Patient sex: M
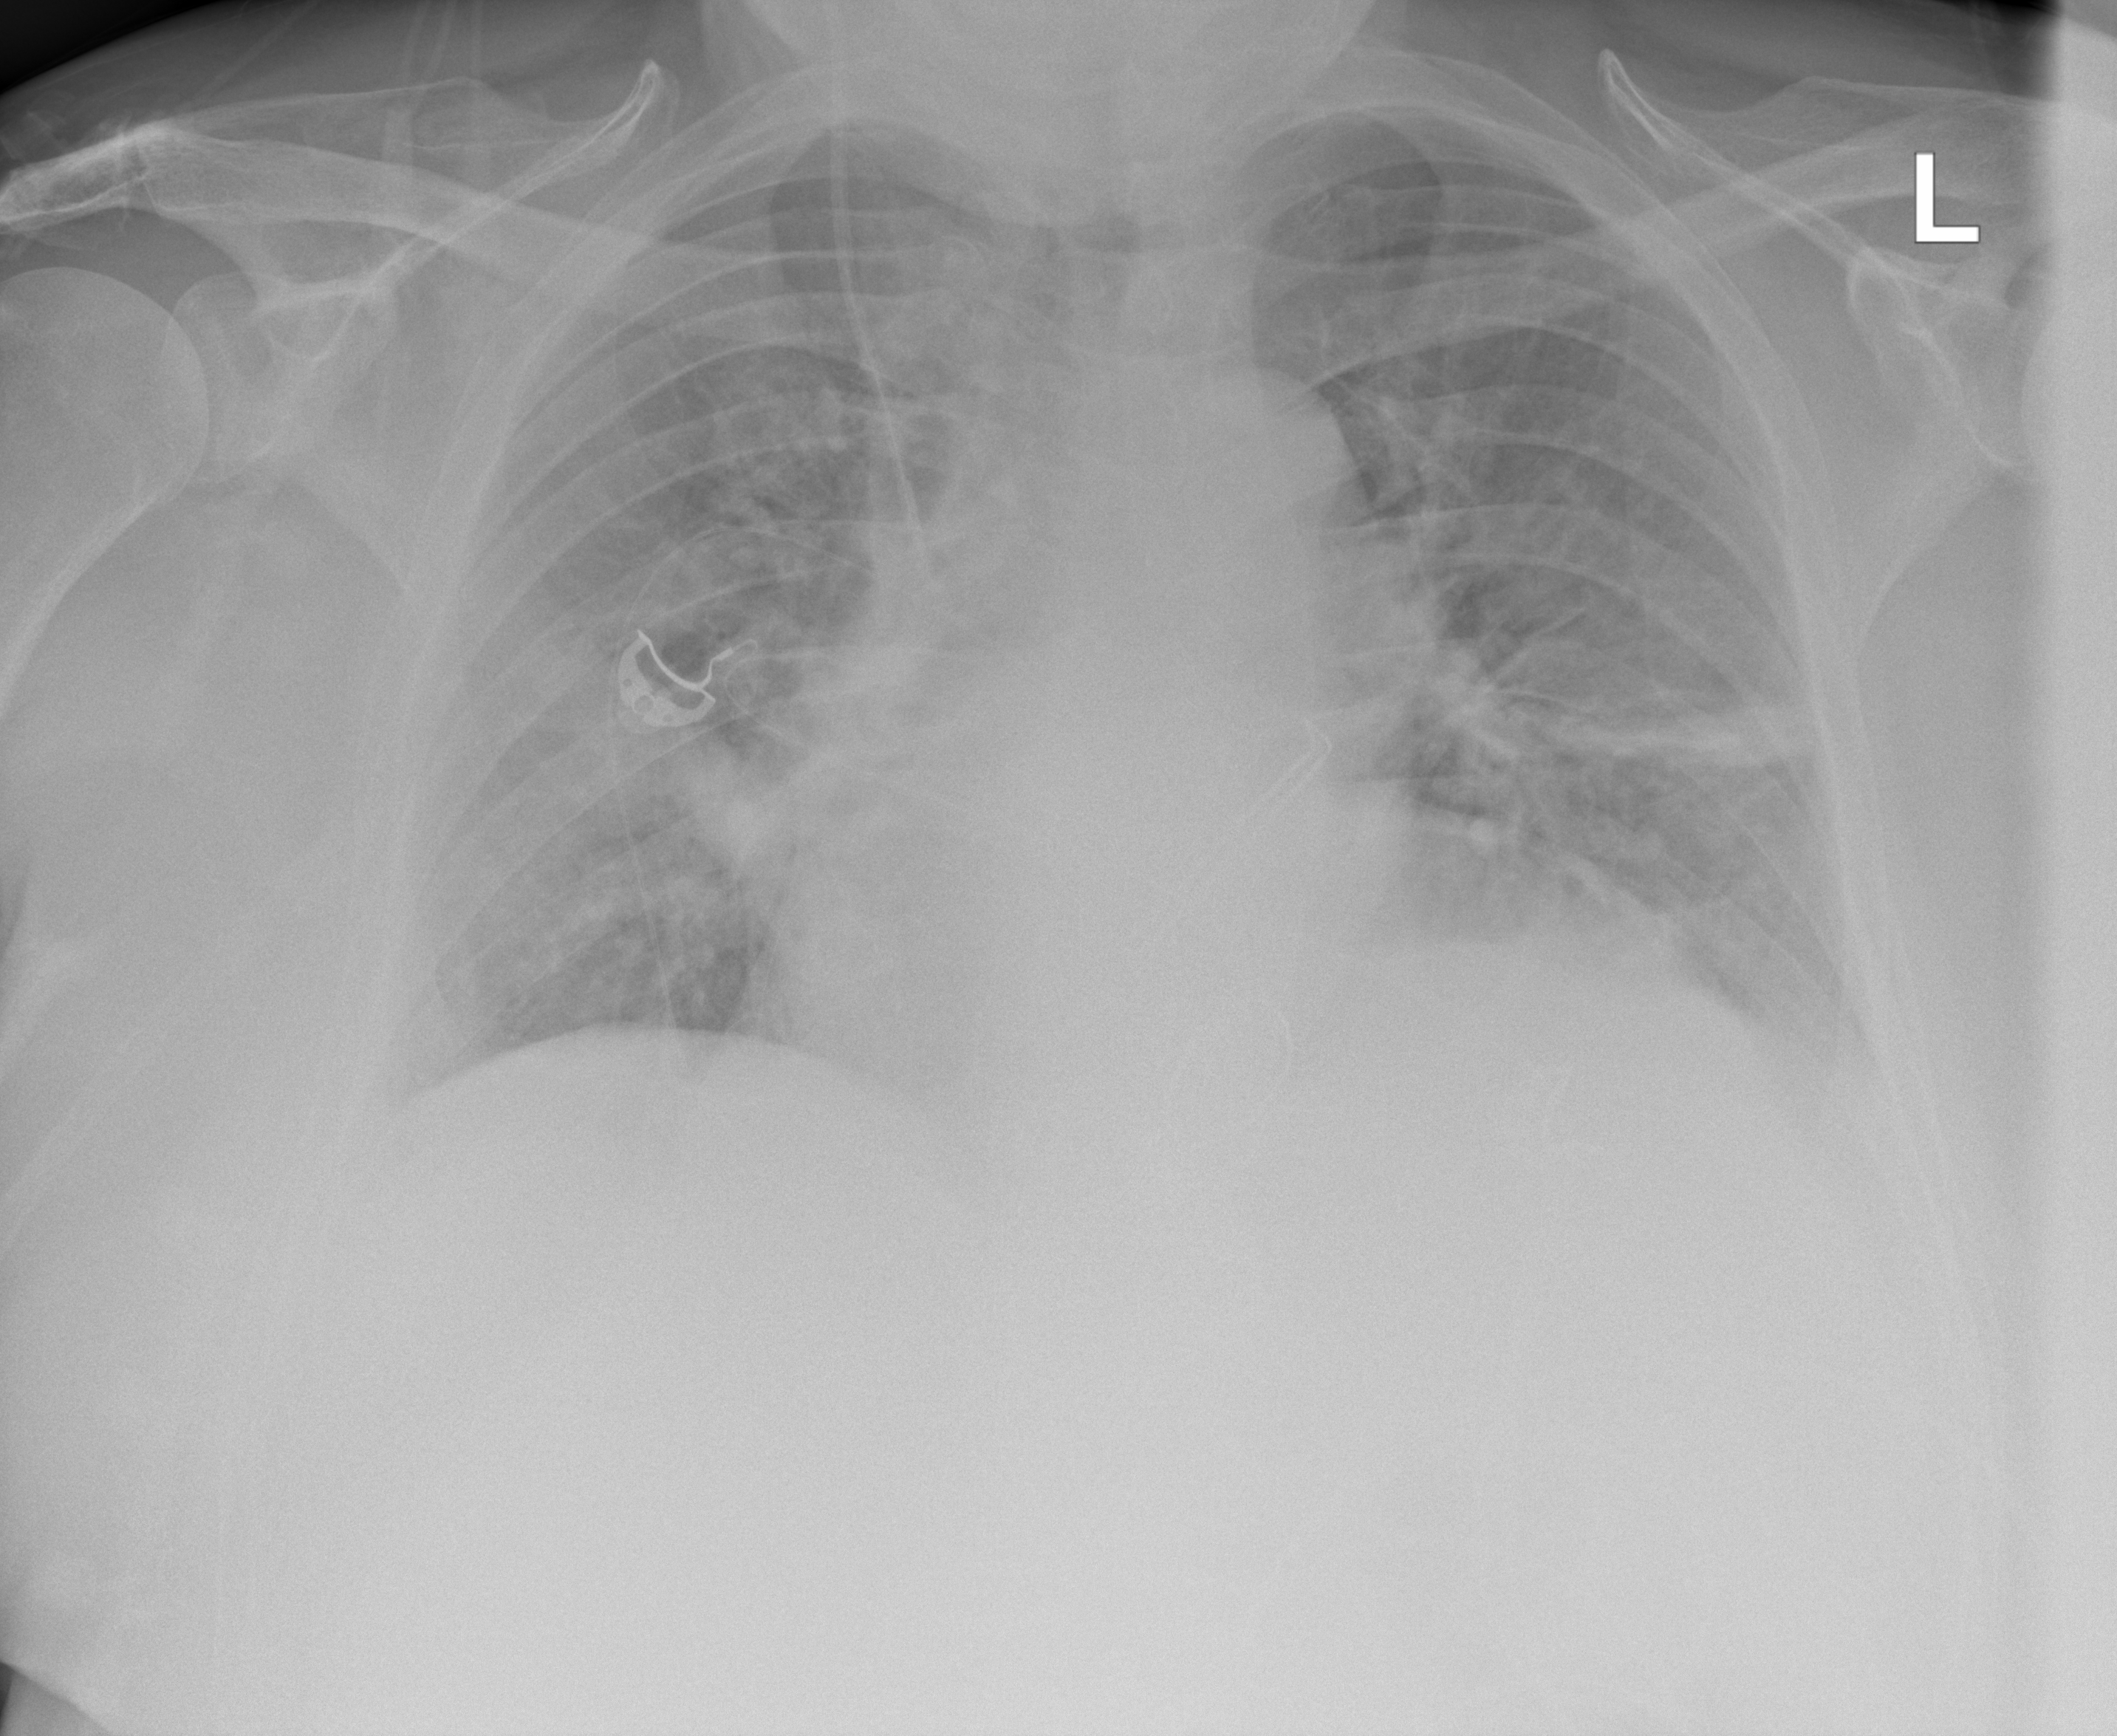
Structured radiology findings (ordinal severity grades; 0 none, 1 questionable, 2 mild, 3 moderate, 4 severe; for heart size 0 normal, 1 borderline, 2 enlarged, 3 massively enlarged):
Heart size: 2
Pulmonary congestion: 2
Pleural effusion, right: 0
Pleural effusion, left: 2
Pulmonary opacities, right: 1
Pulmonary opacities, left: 1
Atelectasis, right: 2
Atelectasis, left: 2